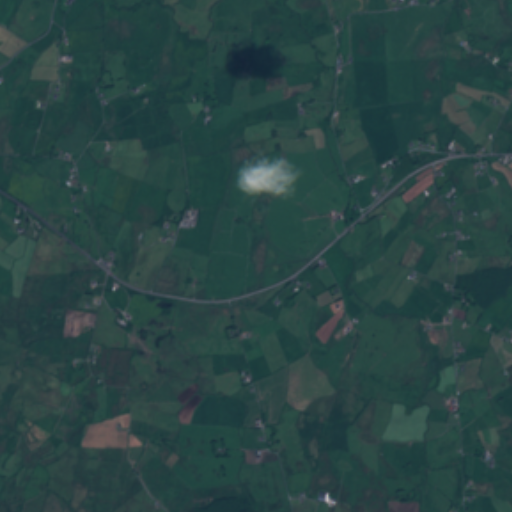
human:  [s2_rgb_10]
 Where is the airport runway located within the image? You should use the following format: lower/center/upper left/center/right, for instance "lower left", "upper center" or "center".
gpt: The airport runway is located in the center of the image.
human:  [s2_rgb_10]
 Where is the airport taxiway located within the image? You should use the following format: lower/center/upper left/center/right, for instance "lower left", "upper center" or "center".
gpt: The airport taxiway is located in the center of the image.
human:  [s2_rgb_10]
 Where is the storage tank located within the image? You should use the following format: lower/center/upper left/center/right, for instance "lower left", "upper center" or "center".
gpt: The storage tank is located in the center left of the image.
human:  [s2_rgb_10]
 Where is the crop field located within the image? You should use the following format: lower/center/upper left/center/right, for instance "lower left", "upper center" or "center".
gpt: There is no crop field in the image.